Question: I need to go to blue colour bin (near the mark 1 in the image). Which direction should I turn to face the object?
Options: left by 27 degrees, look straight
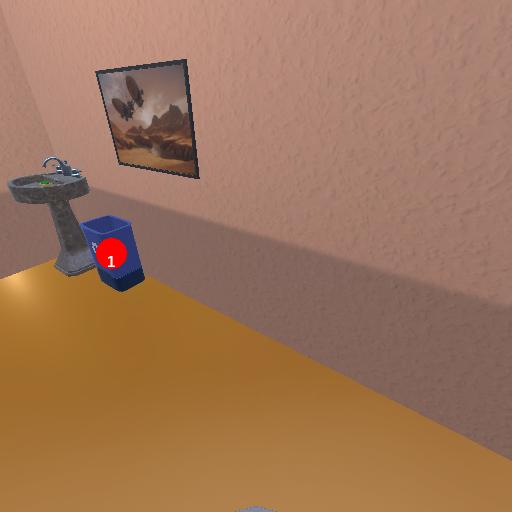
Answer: left by 27 degrees